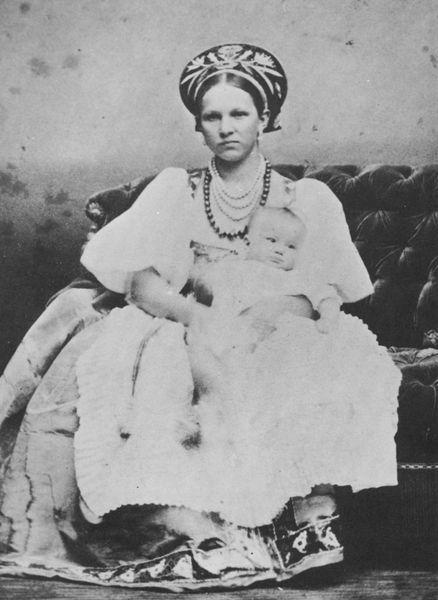
Titel: Eine "kormilica" oder Amme in der für ihre Zunft charakteristischen Tracht
Künstler: Russischer Photograph
Schlagwörter: weiß, frau, grau, kleid, mund, nase, schwarz, blick, haube, alt, arme, augen, ärmel, porträt, gewand, mantel, kind, mutter, ohrringe, spitzen, scheitel, füße, sofa, kette, baby, foto, diwan, ketten, photo, ohringe, taufe, turban, noppen, säugling, frua, phot, ledersofa